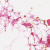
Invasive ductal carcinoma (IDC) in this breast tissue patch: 0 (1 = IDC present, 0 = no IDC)